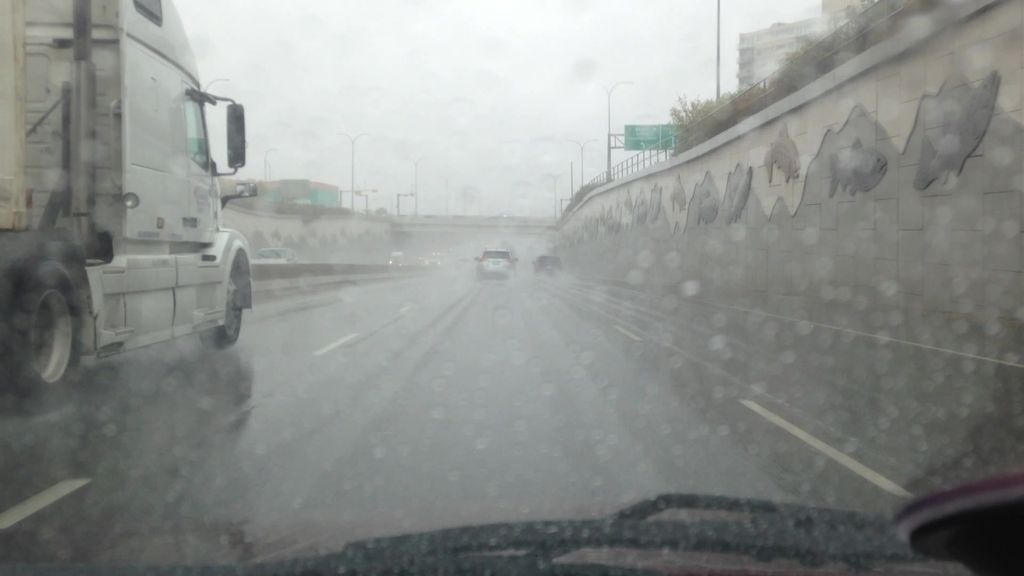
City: calgary